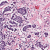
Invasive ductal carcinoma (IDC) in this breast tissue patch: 1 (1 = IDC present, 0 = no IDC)